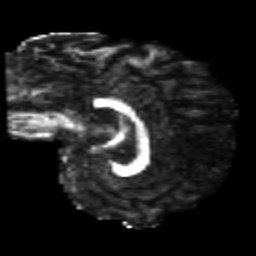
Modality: FA
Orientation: sagittal
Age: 24
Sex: female
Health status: healthy
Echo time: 0.074 s